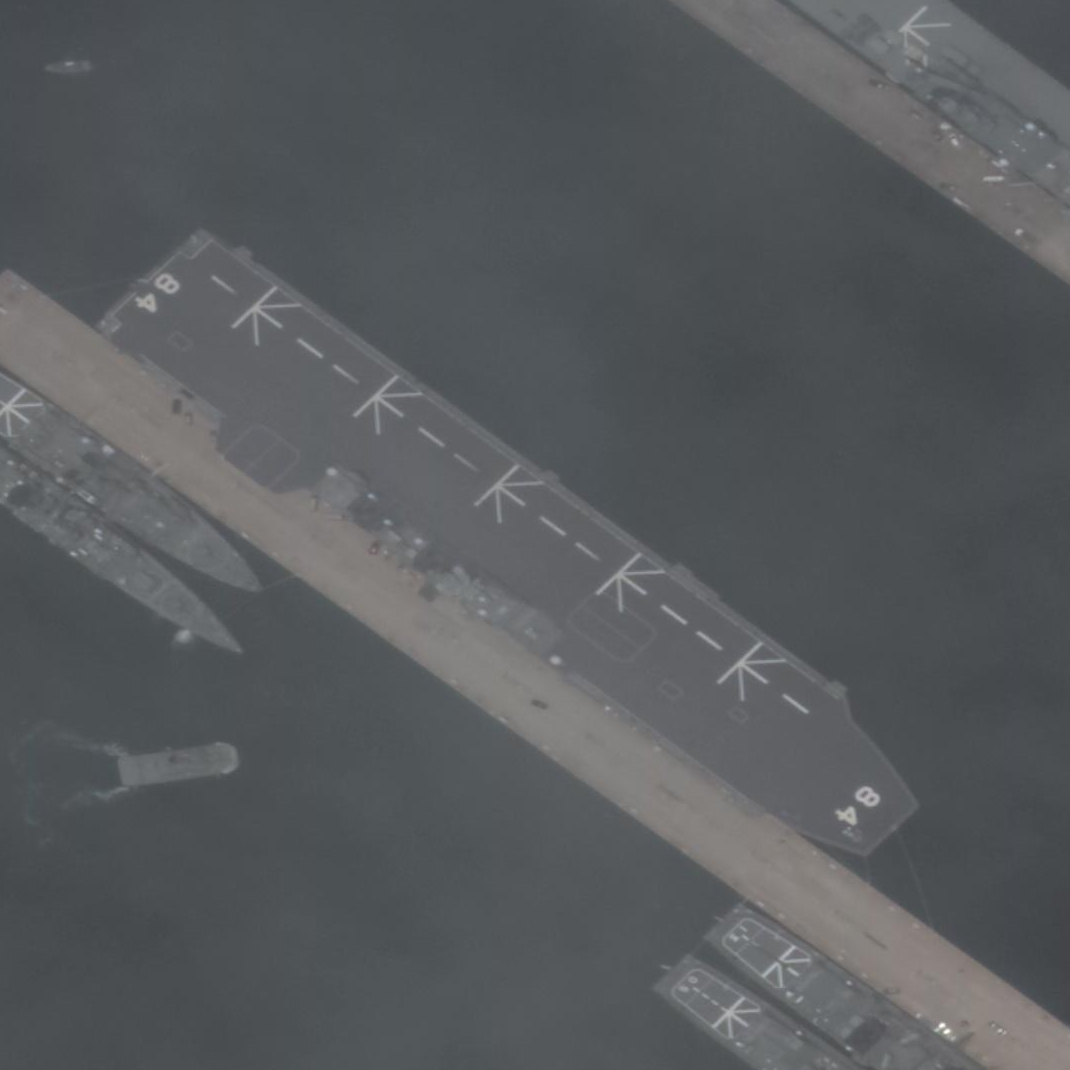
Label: Lzumo-class_helicopter_destroyer